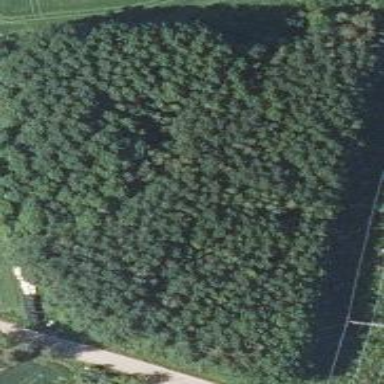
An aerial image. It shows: Forest area.